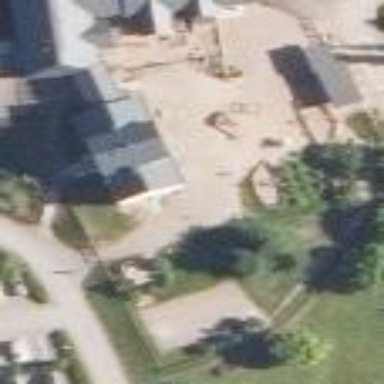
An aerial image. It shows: Kindergarten.